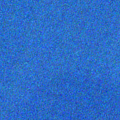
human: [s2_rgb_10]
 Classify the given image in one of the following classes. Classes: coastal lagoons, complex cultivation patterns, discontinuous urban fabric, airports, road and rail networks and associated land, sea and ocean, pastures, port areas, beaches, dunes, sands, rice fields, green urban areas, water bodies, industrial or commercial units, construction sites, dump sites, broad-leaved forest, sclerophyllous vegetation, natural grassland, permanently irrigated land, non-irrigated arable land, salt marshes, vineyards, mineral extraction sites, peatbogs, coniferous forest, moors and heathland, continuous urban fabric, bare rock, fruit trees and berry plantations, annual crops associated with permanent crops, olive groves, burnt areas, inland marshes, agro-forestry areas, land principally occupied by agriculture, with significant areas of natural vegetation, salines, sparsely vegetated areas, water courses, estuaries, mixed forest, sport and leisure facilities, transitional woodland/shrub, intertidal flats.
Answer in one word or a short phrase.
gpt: sea and ocean